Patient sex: M
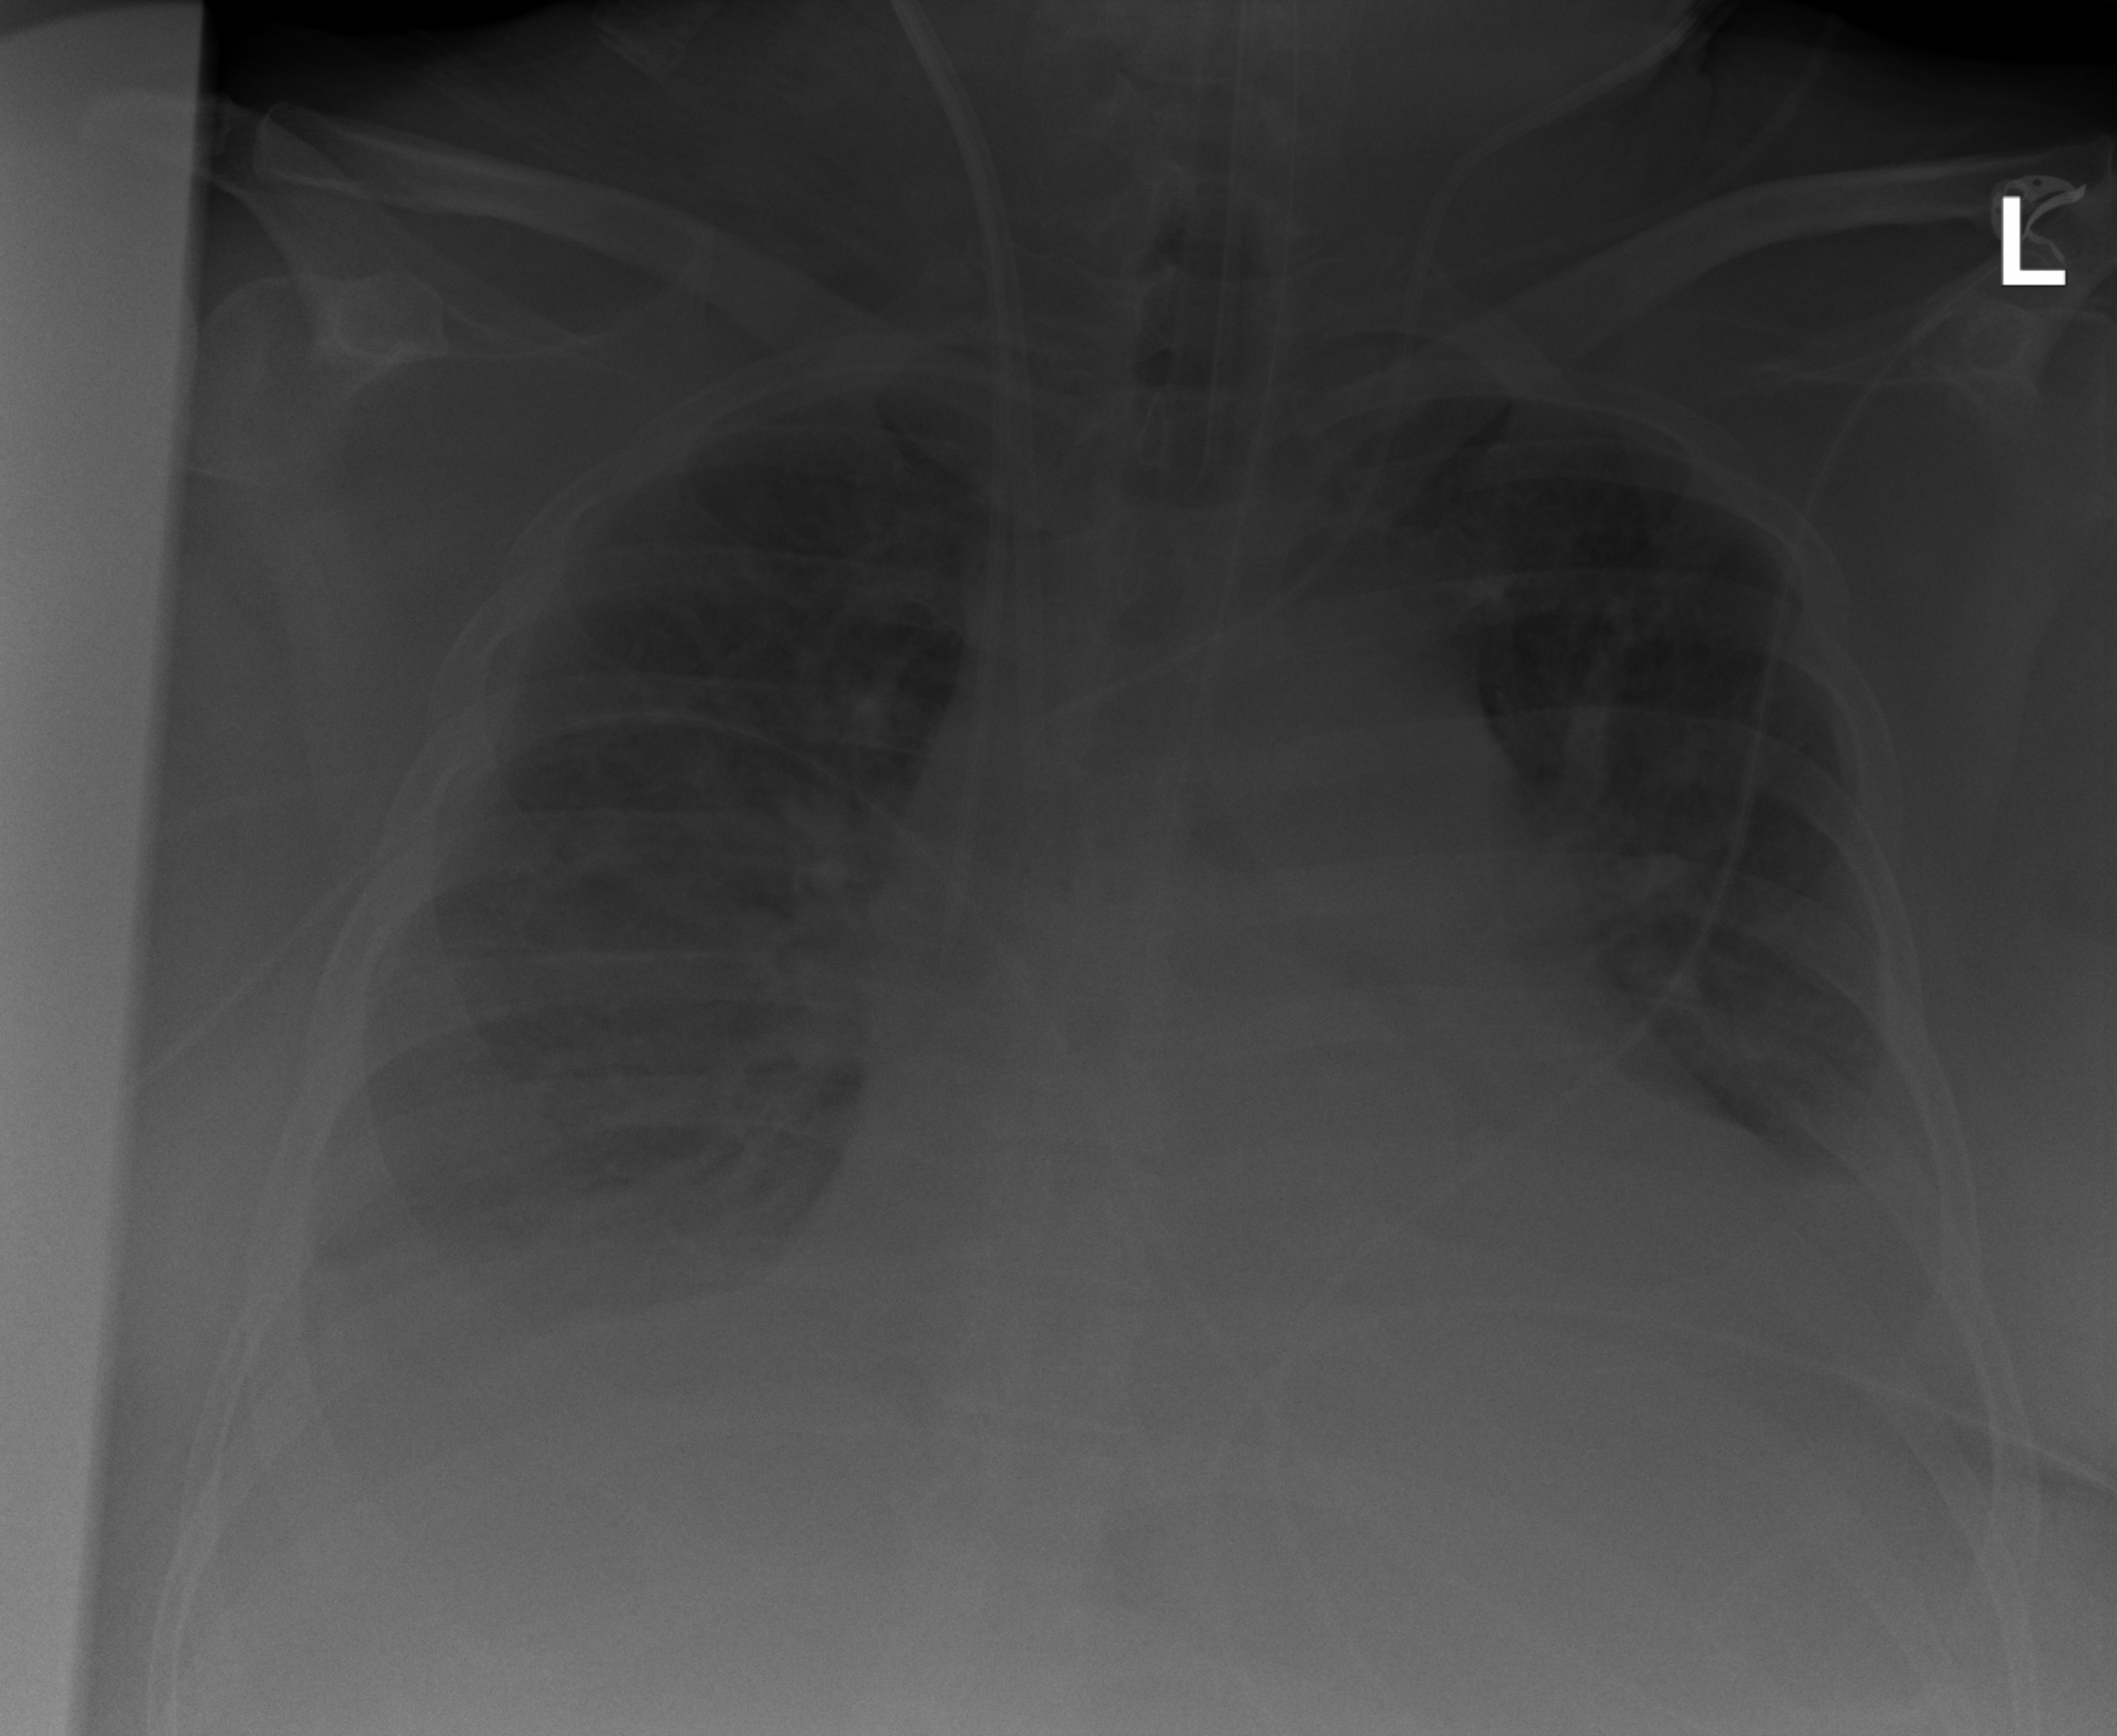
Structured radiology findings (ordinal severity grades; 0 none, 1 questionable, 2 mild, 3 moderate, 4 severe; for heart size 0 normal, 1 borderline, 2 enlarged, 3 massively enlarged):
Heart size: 2
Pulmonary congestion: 2
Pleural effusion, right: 3
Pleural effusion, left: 3
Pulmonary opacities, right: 0
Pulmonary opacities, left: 0
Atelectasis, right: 3
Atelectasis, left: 3